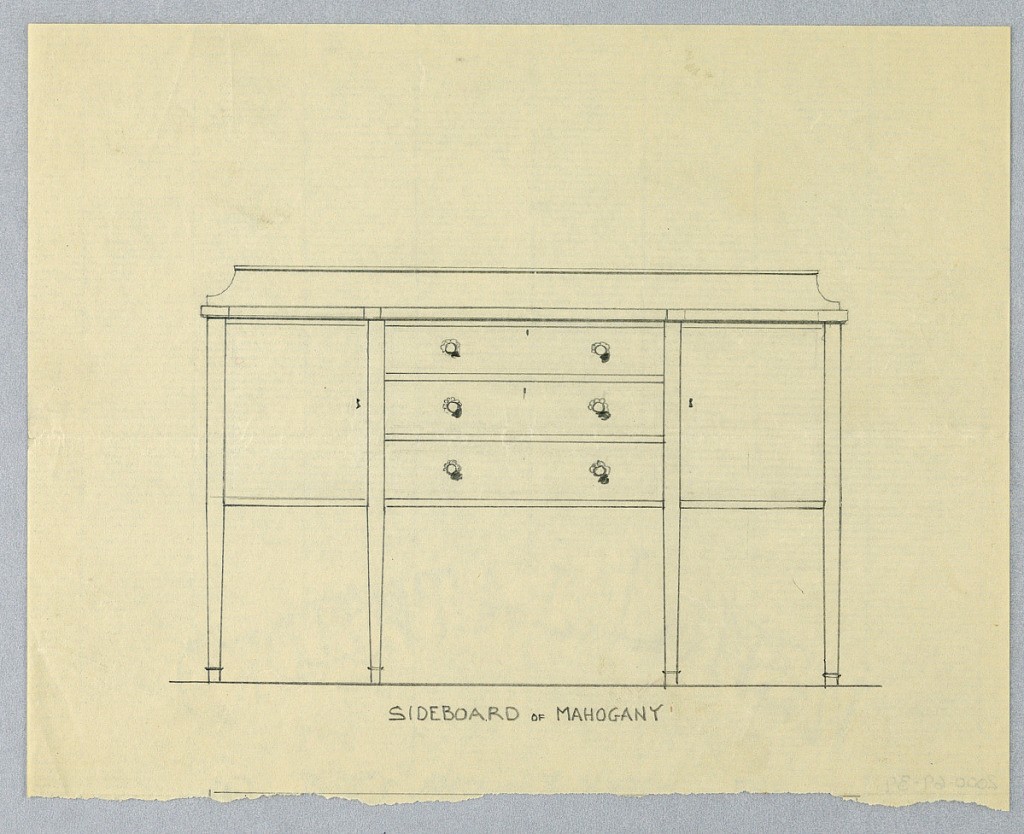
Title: Design for Sideboard of Mahogany with Three Drawers
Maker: A.N. Davenport Co.
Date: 1900–05
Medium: Graphite on thin cream paper
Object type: Drawing
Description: Rectangular sideboard with three drawers center, each with pair round pulls and flanked by two doors; low backsplash.